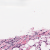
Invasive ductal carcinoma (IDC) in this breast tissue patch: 0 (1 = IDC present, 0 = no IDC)